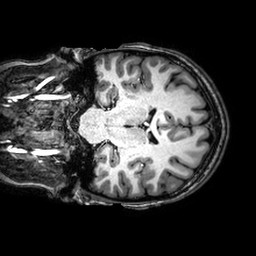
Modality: T1w
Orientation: coronal
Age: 20
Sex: female